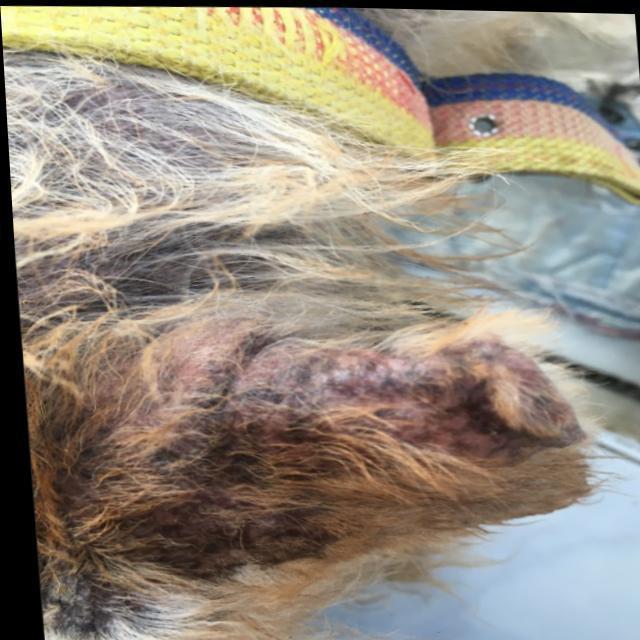
Canine demodicosis (Demodex mange) — caused by Demodex canis mites. Presents with alopecia, follicular papules, pustules, and comedones. Often localized on face and forelimbs.